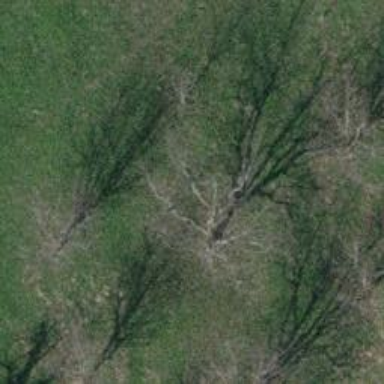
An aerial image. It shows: Beautiful tree in nature.